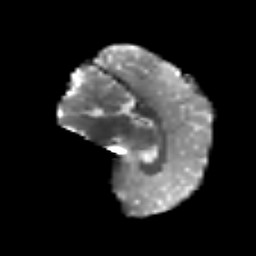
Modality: T2w
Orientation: sagittal
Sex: male
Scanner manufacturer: siemens
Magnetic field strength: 3 T
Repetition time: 5 s
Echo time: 0.071 s